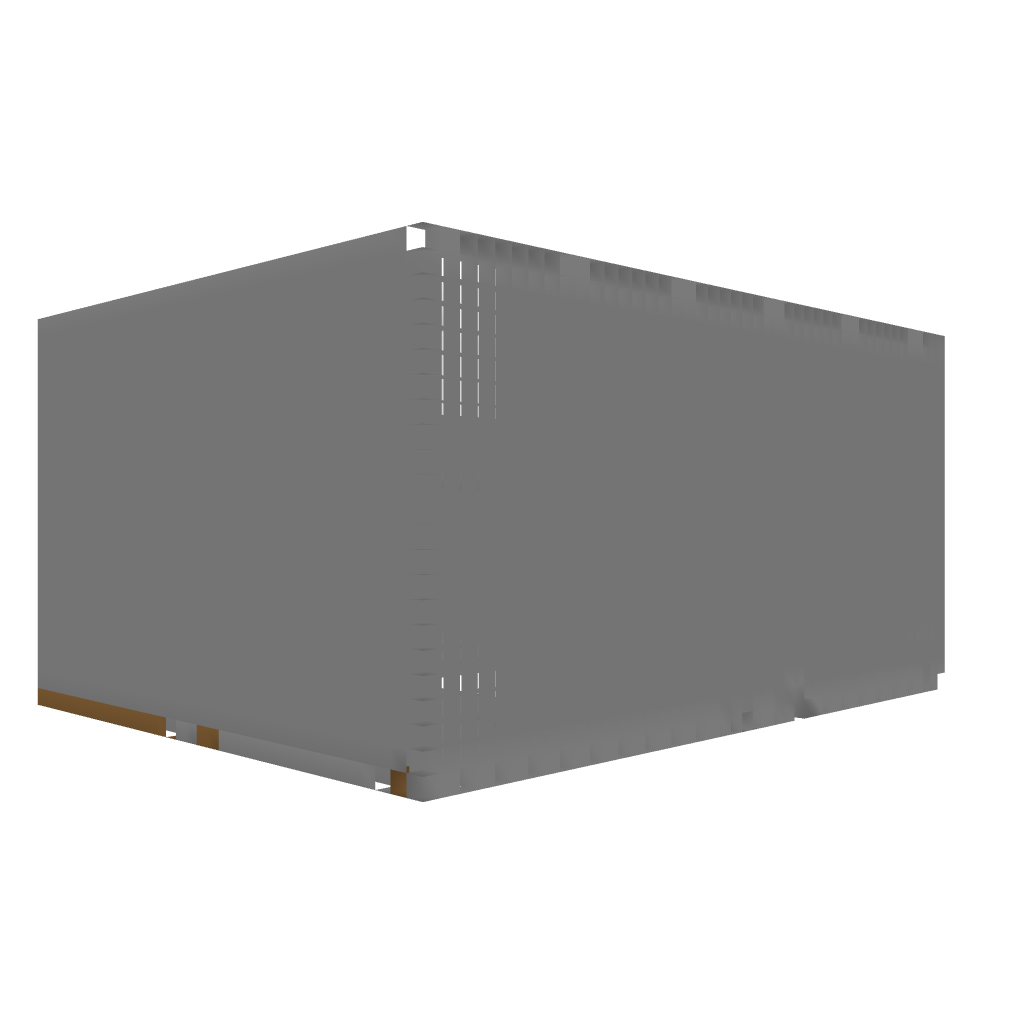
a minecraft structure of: Basic PvP Arena bad low quality